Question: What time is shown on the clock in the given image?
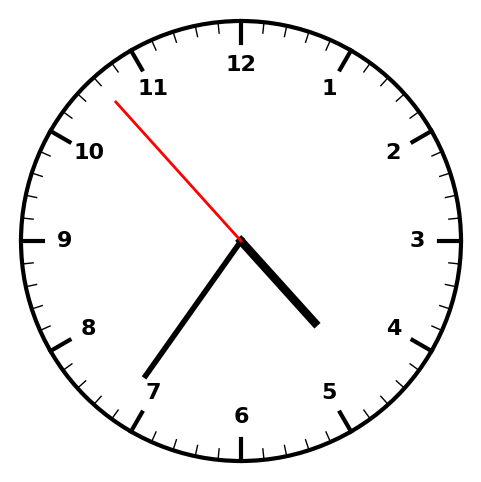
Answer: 04:35:53